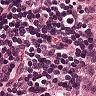
Metastatic tissue present: no